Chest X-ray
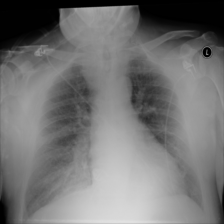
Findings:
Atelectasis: negative
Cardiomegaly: negative
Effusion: negative
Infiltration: positive
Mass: negative
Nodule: negative
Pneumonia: negative
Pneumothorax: negative
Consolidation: positive
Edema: positive
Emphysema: negative
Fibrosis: negative
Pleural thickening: negative
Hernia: negative